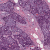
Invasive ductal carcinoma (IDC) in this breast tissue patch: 1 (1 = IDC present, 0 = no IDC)